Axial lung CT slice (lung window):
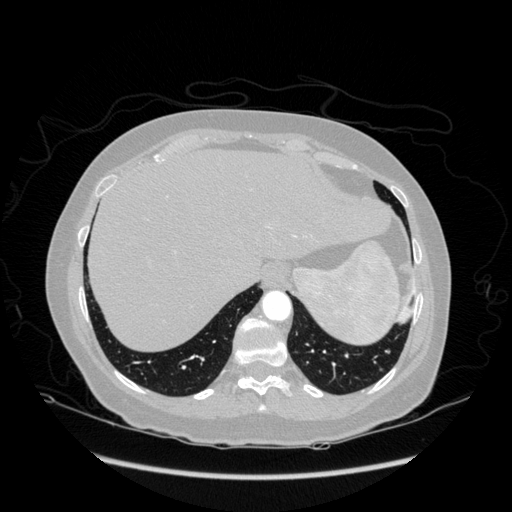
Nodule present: no